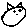
Label: cat